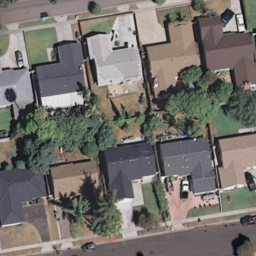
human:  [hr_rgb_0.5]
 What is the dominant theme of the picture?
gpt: medium residential